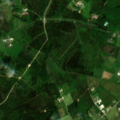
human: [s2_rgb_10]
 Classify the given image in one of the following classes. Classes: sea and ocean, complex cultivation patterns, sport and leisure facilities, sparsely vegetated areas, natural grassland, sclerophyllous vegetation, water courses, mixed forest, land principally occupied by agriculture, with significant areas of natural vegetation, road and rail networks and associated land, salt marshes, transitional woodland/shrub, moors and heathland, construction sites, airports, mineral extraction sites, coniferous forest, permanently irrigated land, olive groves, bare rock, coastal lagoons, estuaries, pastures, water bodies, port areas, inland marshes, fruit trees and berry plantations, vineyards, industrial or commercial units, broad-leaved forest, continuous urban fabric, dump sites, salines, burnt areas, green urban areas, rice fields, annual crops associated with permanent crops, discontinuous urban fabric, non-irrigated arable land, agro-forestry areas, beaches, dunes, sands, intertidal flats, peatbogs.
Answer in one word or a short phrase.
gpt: pastures, coniferous forest